Question: I'm using UICollectionView to lay out a bunch of cells that are sectioned by first letter of their title. Each cell should have a very thin border around it, and the section headers should have borders above and below. Here's my current prototype:

I achieve the current appearance with the following rules:
1. Stroke the right and bottom edge of each cell.
2. Stroke the bottom edge of each section heading.
This is very close to what I want, but there are two defects:
1. If the line before a section heading isn't full, then the border along the top of the heading stops short of the right edge of the screen.
2. It's not visible in this screenshot, but if a line is full, the right border of the last cell in the line is still drawn, which looks a little odd against the edge of the screen.
My best idea to fix this is to somehow tell each cell if it's in the last row of a section or the last cell in a row; then the cell would turn off the offending borders, section headings would draw a top border as well as a bottom, and everything would be hunky-dory. I don't know how to achieve that, though.
Any thoughts on how to manage that, or another way to get the look I'm going for? I'm currently using a UICollectionViewFlowLayout.
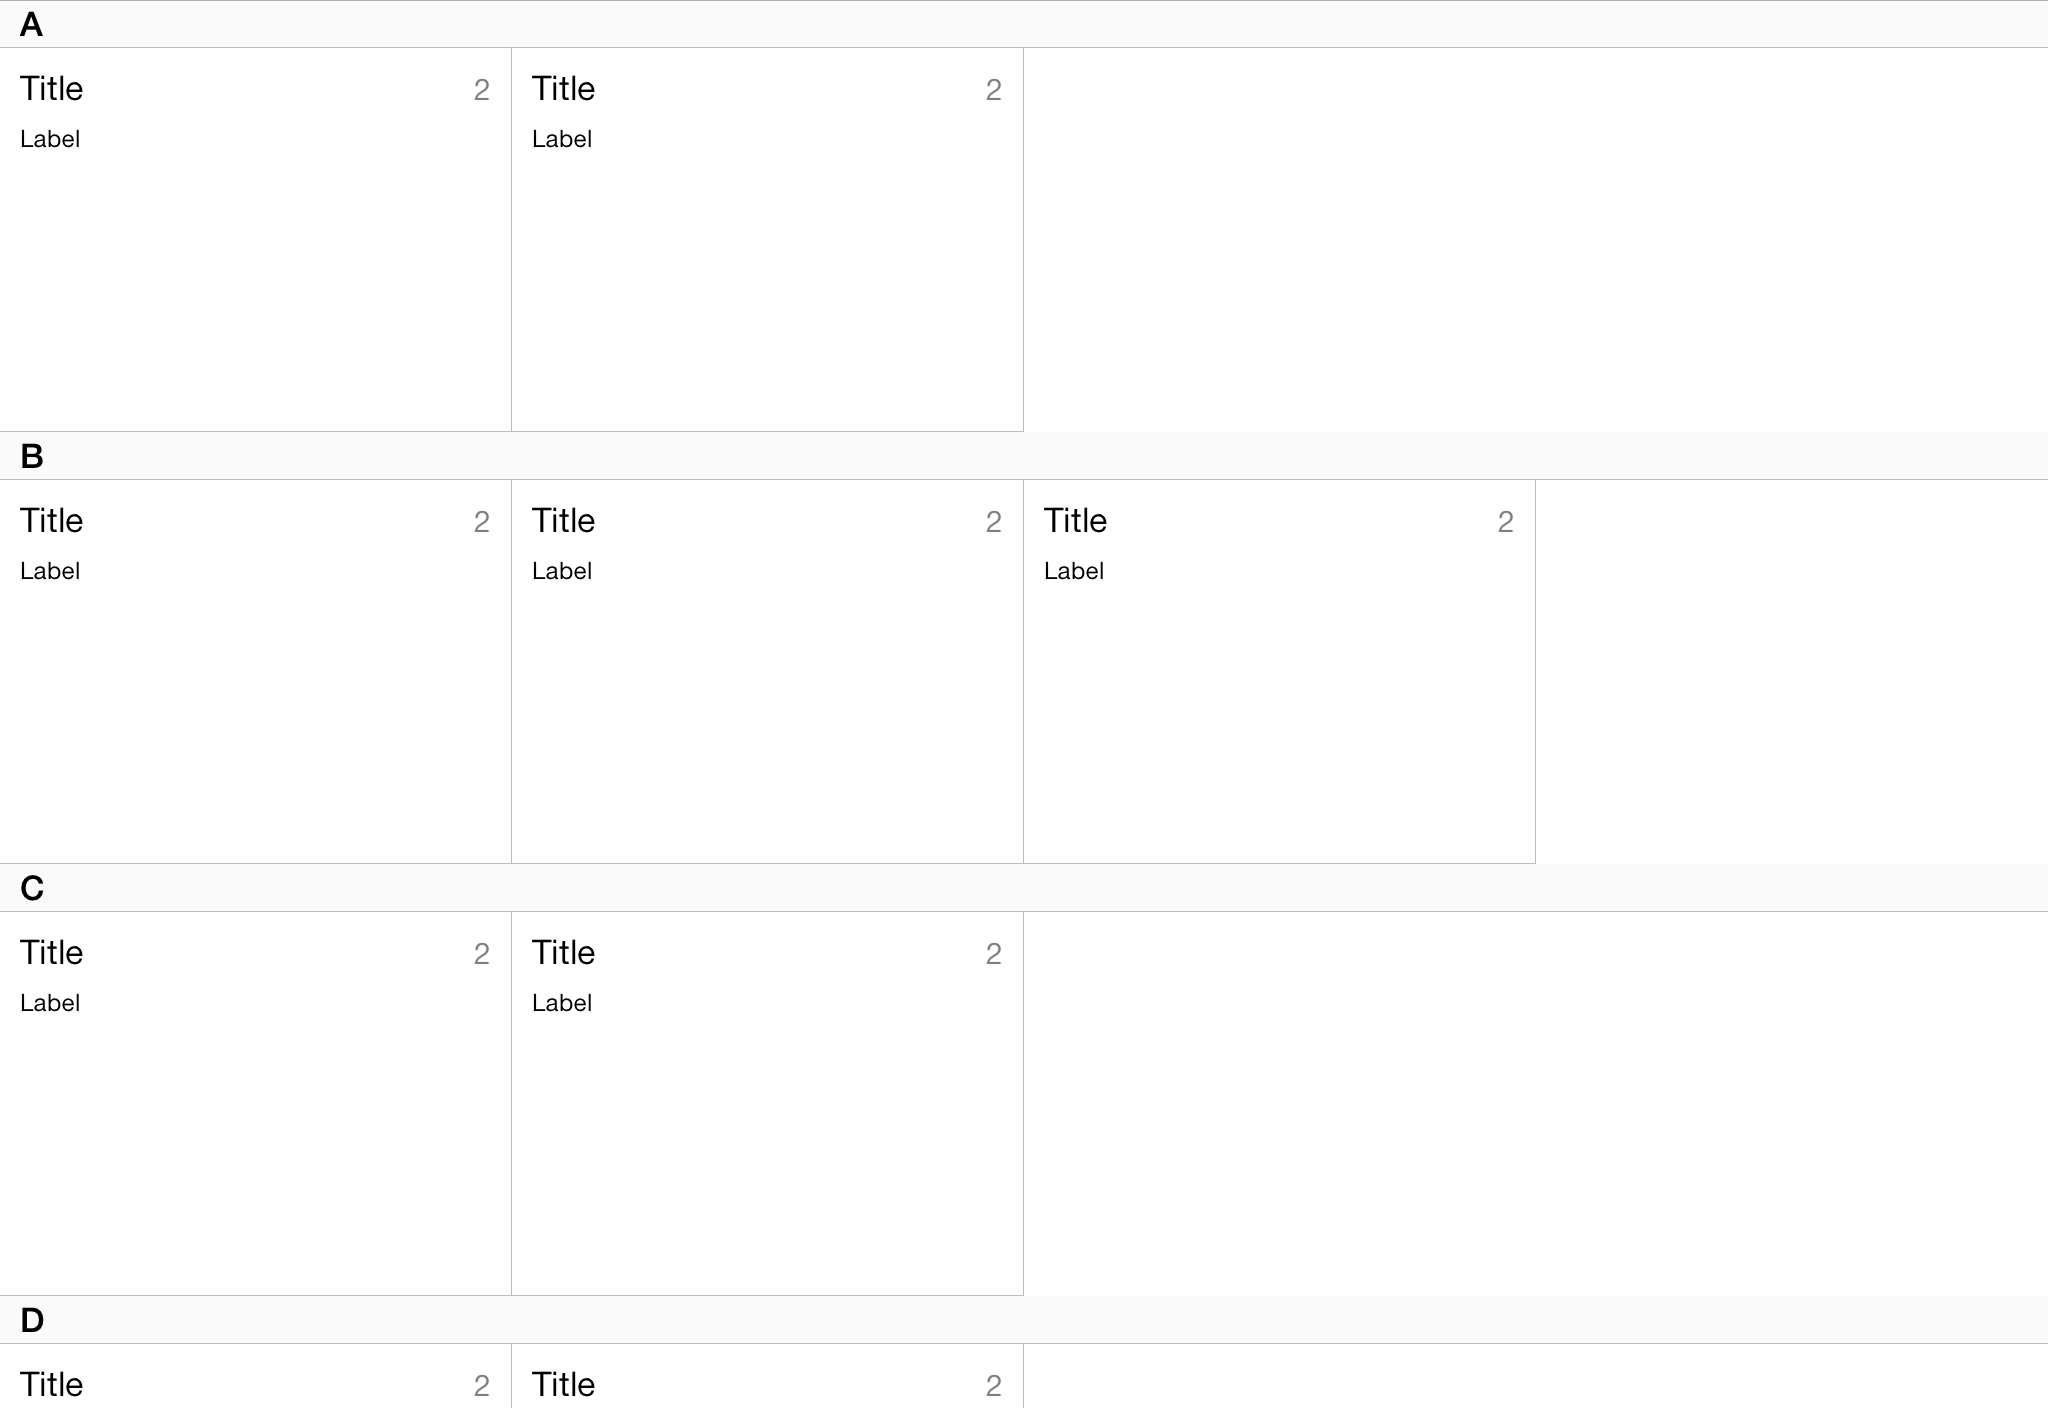
Answer: I ended up subclassing 'UICollectionViewFlowLayout' and applying several heuristics after the flow layout had calculated the attributes for each cell:
1. If center.y is equal to center.y of the last item in the section, the cell is in the last row of the section.
2. If CGRectGetMaxY(frame) is equal to CGRectGetMaxY(self.collectionView.bounds), then the cell is agains the right edge of the collection view.
I then stored the results of these calculations in a subclass of 'UICollectionViewLayoutAttributes', and wrote a 'UICollectionViewCell' subclass whose '-applyLayoutAttributes:' method would adjust the borders its background view draws based on the additional properties.
I've put the whole mess into a <URL> so you can see exactly what I did. Happy hacking.